Field crop: maize
Growth stage: 2
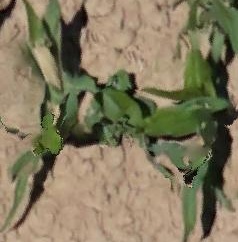
Species: maize